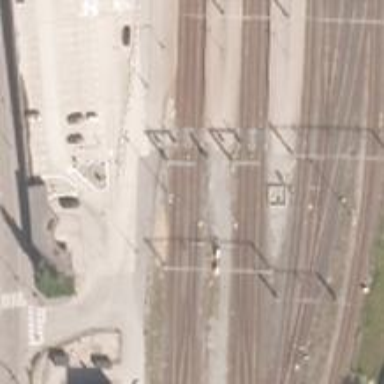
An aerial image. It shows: Railway crossing with saltire markings.